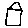
Label: house